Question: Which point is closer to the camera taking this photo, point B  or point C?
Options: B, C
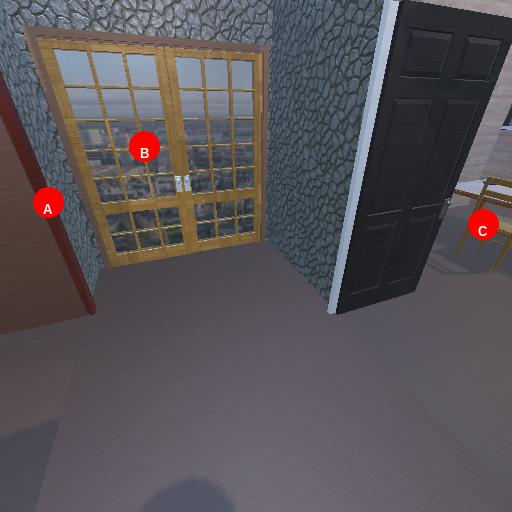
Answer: B